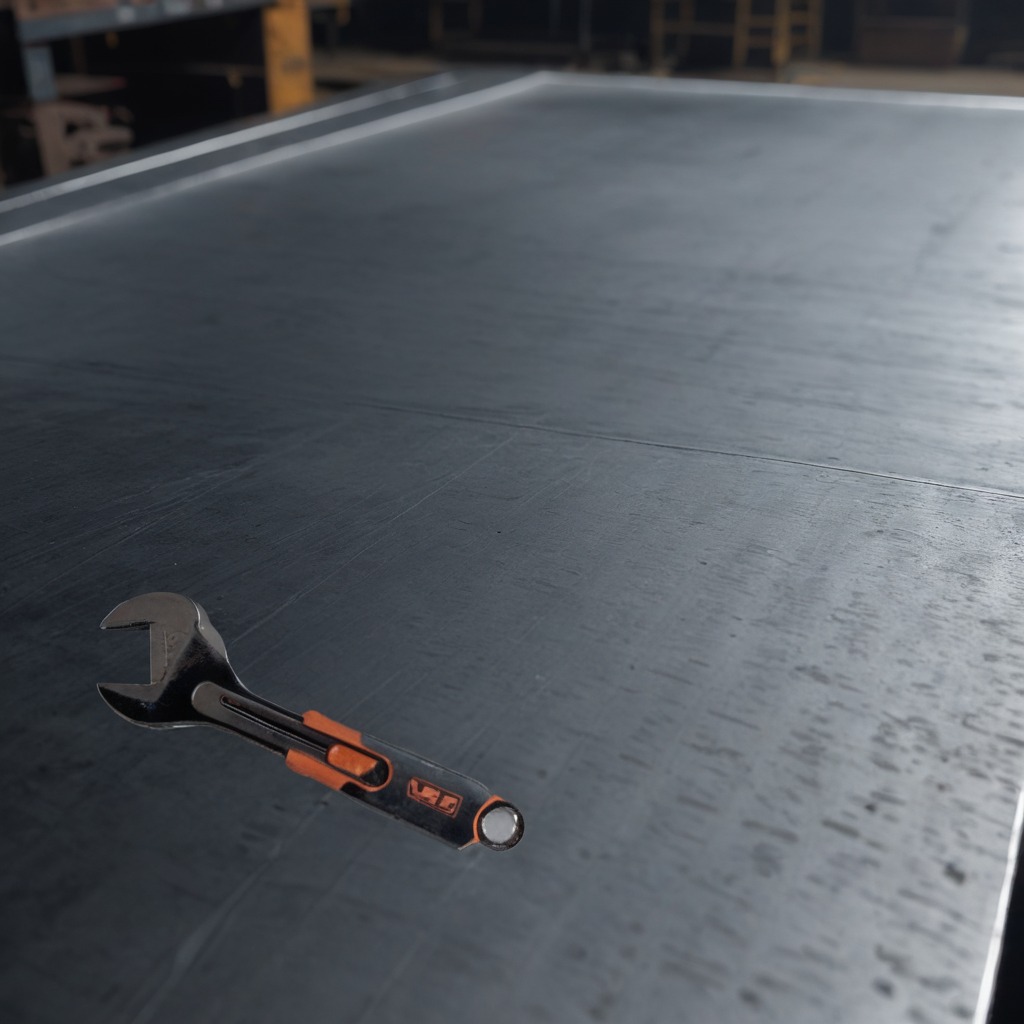
An wrench lies on the cold steel table in a mining workshop.